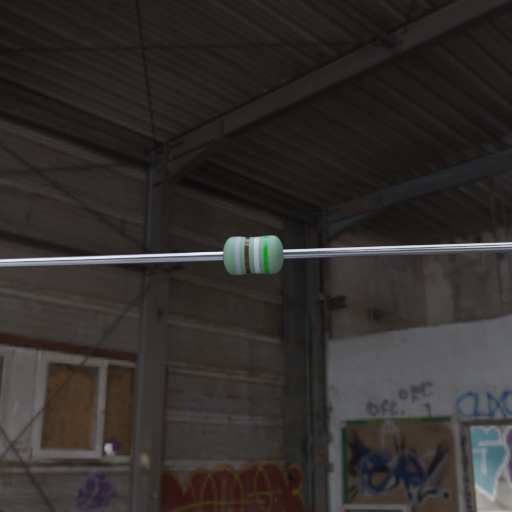
Resistor colour bands (in order): silver, brown, white, green